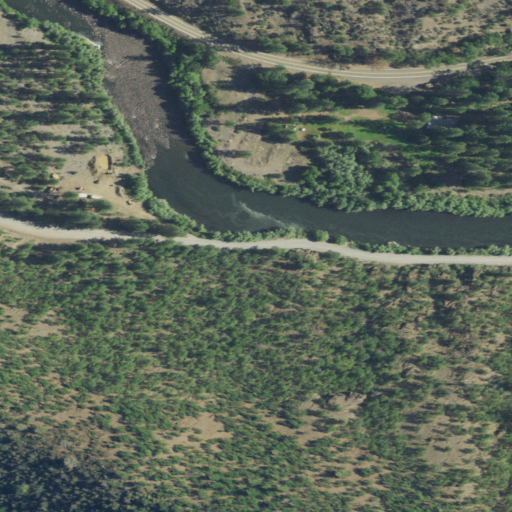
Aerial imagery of bar in California named Woodrat Bar containing evergreen forest, shrub, low intensity development, open development, open water, and medium intensity development